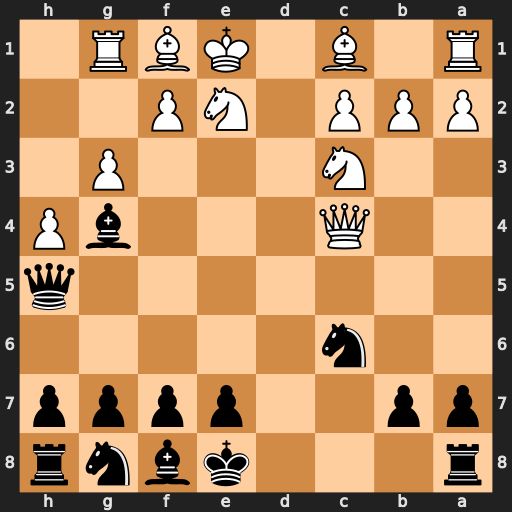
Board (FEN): r3kbnr/pp2pppp/2n5/7q/2Q3bP/2N3P1/PPP1NP2/R1B1KBR1
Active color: b
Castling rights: Qkq
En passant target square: -
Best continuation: Ne5 Qb5+ Bd7